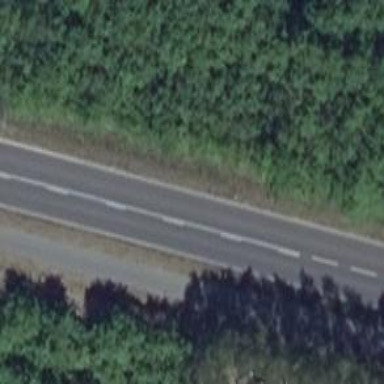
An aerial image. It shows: Secondary road with asphalt surface.